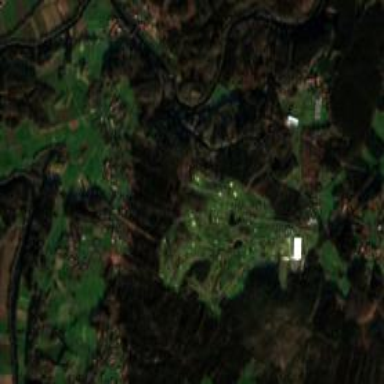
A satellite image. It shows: Golf course.